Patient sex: F
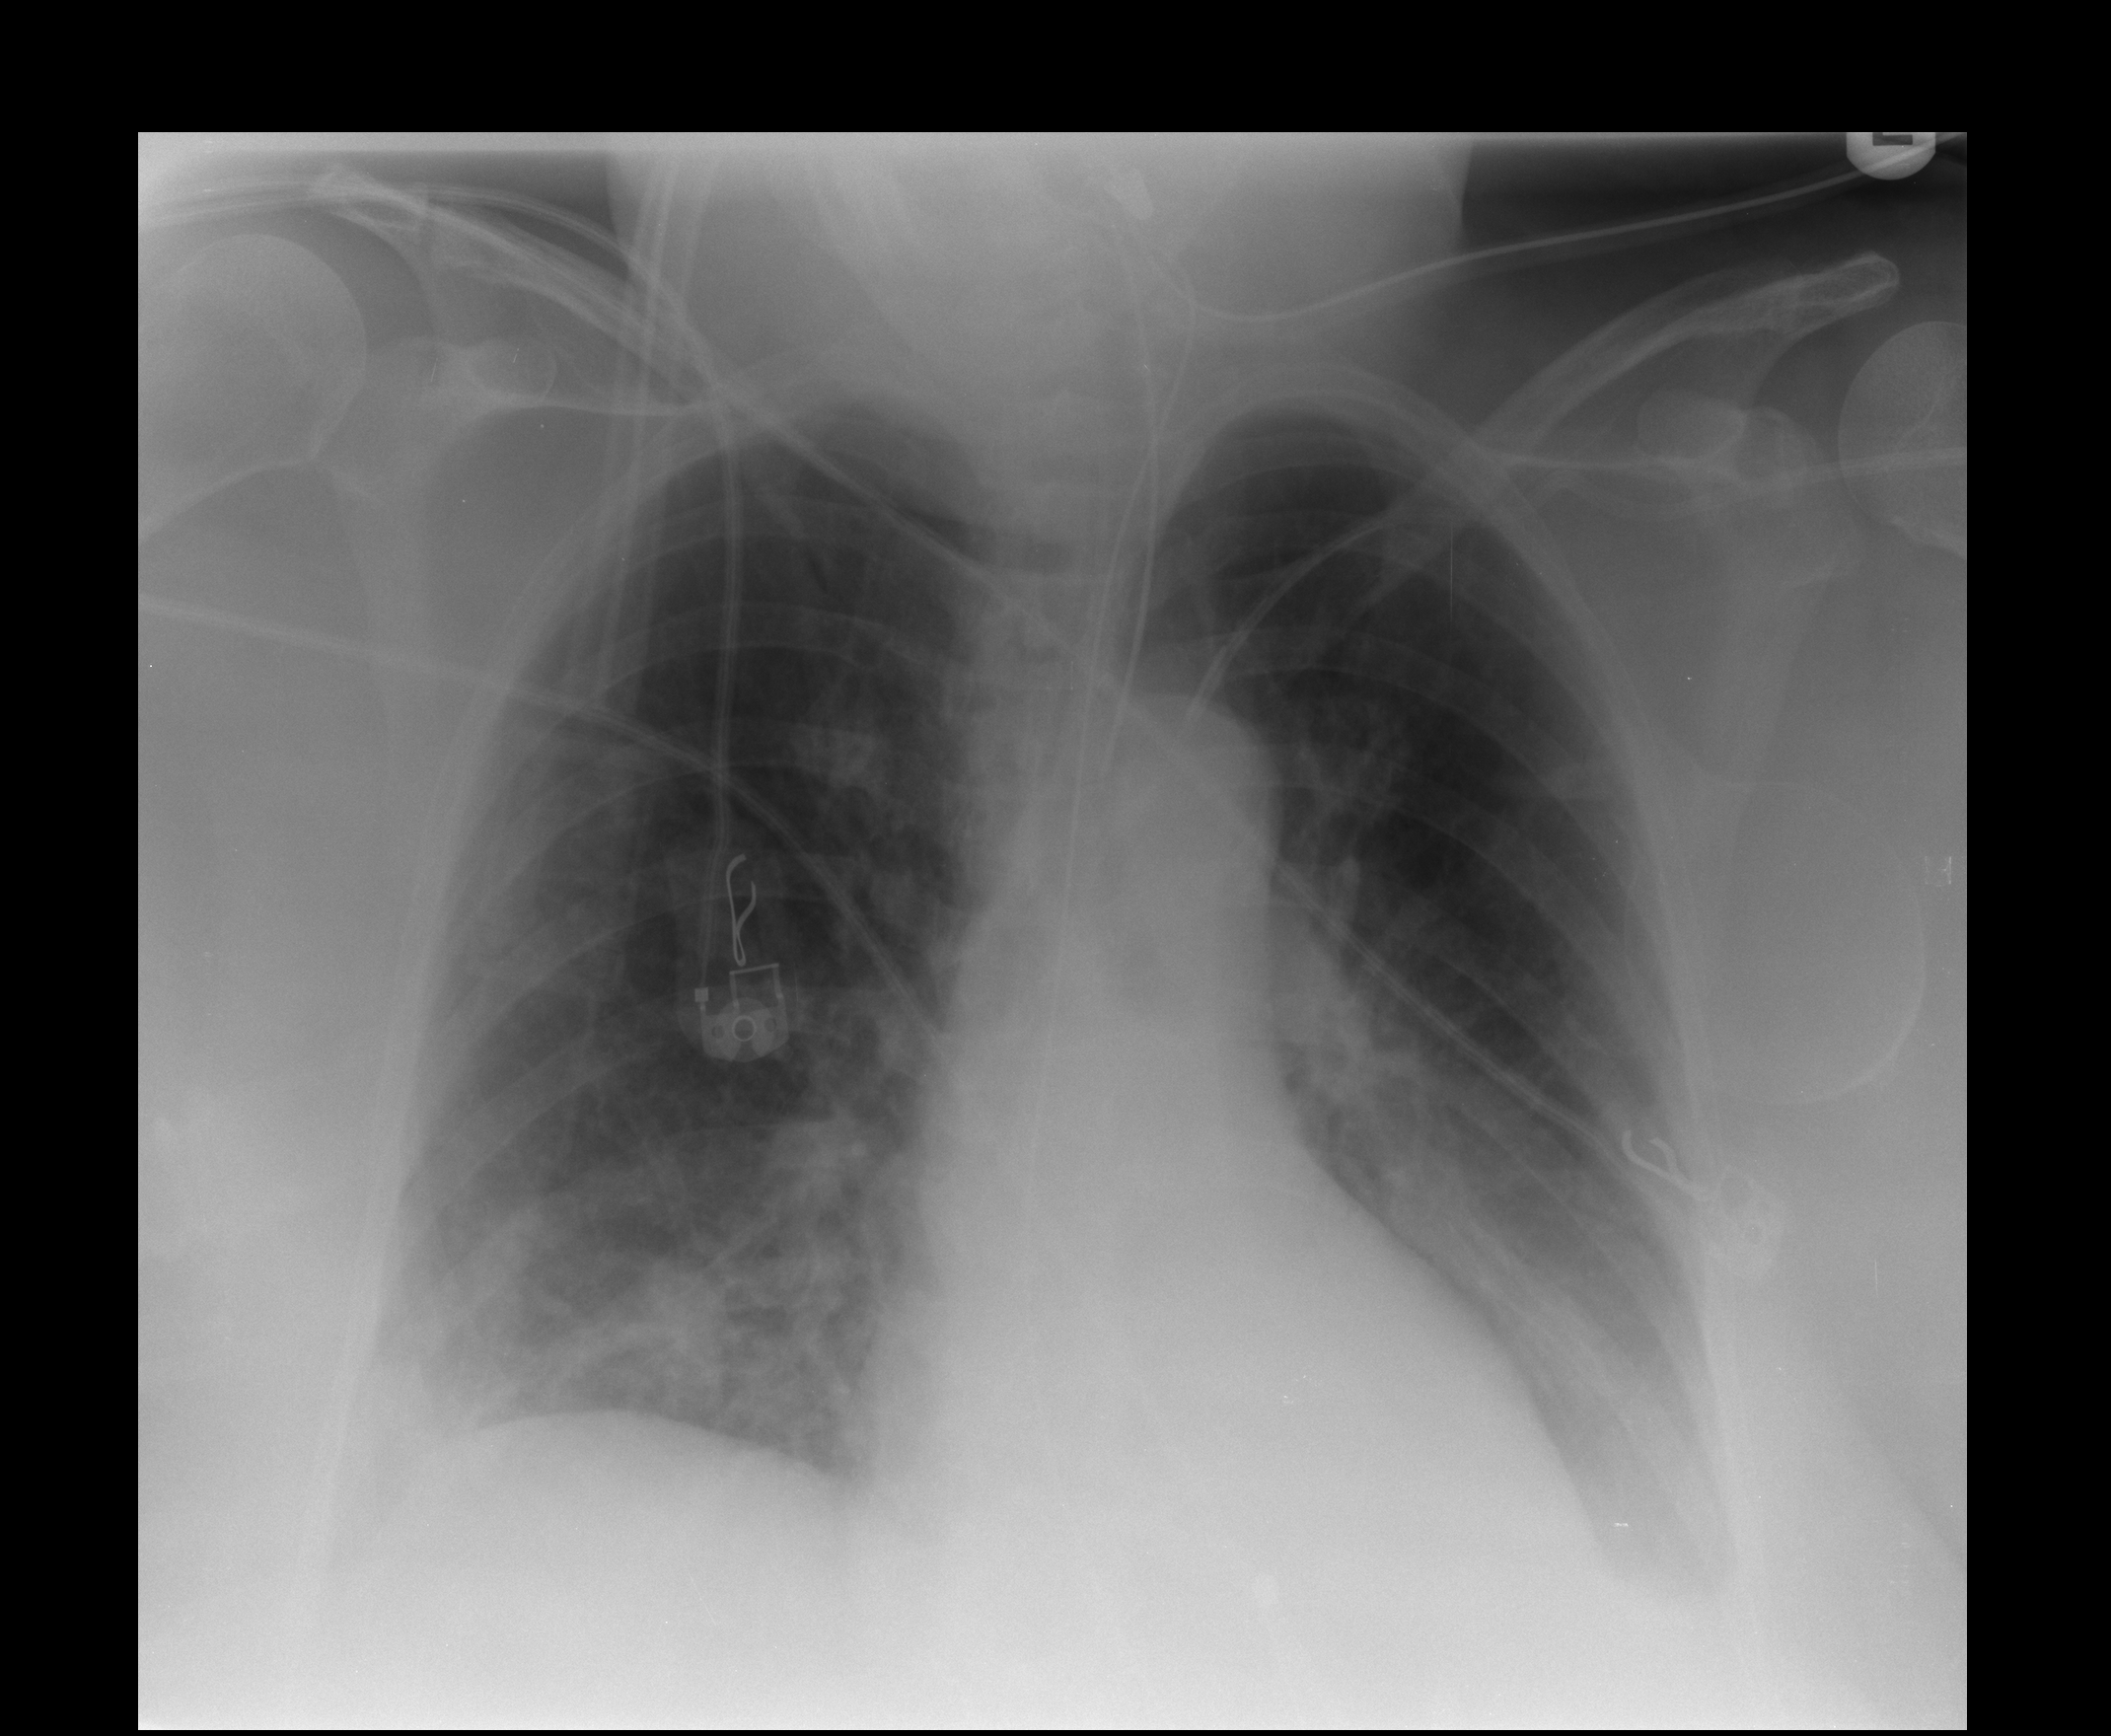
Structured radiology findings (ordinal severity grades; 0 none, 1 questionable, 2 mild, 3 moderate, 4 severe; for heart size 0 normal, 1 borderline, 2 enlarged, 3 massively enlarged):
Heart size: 0
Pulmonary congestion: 1
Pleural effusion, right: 2
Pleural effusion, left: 2
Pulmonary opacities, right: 1
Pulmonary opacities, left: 0
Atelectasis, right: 2
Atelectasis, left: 2